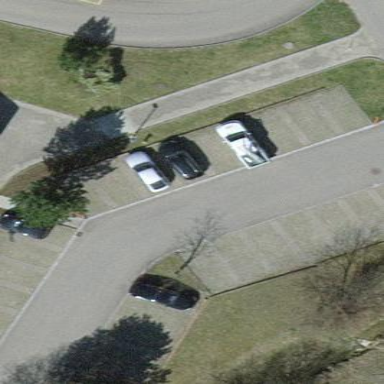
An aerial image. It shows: Parking area with surface.